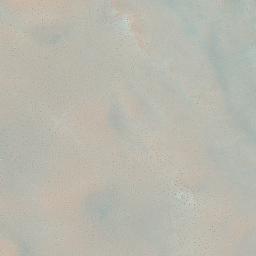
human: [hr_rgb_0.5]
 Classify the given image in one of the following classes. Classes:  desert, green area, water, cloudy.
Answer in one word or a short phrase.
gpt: desert